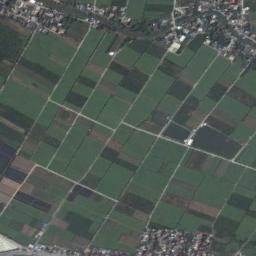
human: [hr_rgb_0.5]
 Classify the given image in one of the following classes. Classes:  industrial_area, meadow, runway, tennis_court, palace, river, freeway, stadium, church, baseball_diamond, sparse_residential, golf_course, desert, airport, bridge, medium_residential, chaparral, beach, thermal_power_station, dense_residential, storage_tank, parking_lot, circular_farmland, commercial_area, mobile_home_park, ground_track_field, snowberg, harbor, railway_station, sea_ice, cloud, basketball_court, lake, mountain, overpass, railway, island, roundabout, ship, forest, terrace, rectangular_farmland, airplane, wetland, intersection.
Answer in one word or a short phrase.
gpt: rectangular_farmland